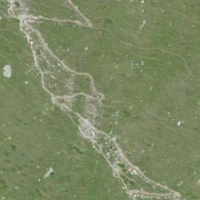
EUNIS habitat code: 26
Species observed at this site:
Campanula barbata